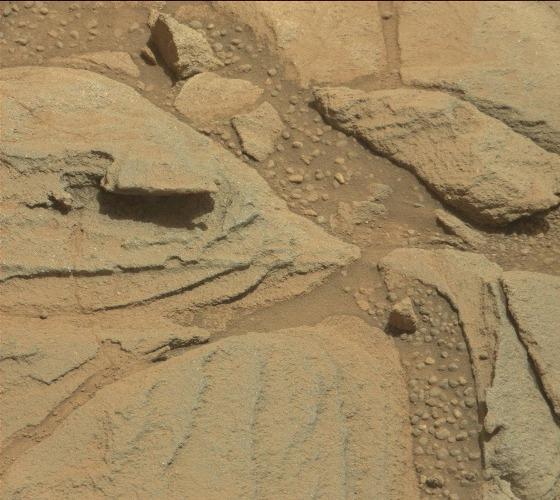
Terrain classes present: Bedrock, Gravel / Sand / Soil, Rock, Shadow